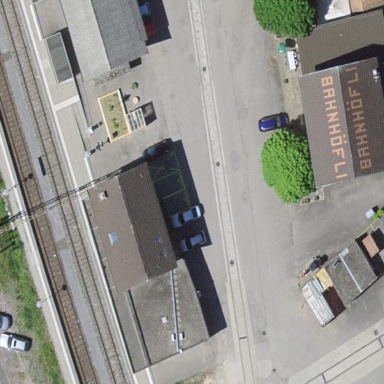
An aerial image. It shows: Platform for public transport at railway station.